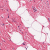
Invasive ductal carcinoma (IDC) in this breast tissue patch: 0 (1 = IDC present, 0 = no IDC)